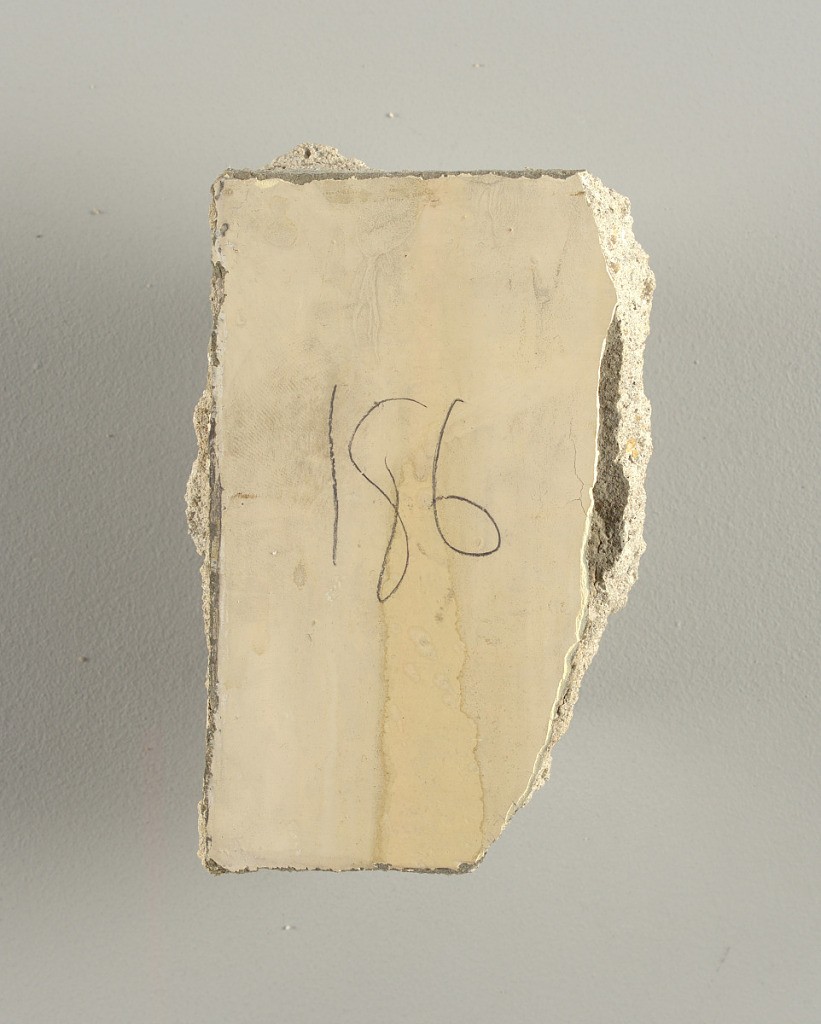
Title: Tile wall facing
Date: ca. 1725
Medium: Tin-glazed earthenware, underglaze
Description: Horizontal rectangle.  Thirty tiles wide and twenty-three tiles high with opening for fireplace eleven tiles wide and ten high.  Foliage arabesques disposed about three vertical axes from which are emphazised by urns at center and right, and at left by the figure of a standing woman carrying an infant on her arm and accompanied by two children.